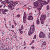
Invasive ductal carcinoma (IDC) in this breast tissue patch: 0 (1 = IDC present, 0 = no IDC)